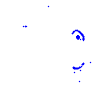
Particle: proton